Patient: sex M, age 42
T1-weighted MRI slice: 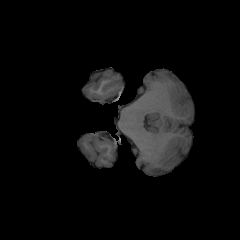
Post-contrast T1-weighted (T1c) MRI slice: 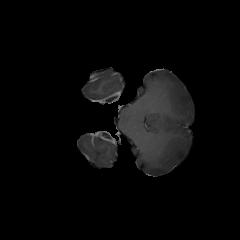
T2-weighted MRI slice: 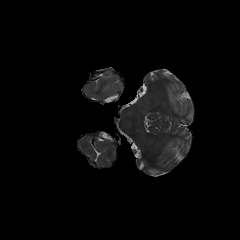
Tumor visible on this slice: no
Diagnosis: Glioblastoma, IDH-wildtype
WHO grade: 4